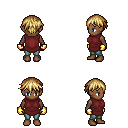
a pixel art fantasy rpg character, female body template, human, dark skin, maroon tunic, teal pants, blonde short bangs hairstyle, gold gloves, four views (front, back, left, right), 2x2 character sprite sheet, small pixel art, hard edges, no anti-aliasing